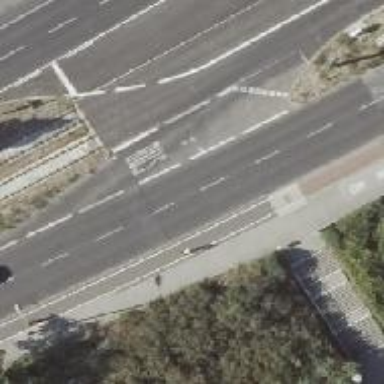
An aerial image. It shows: Secondary road with asphalt surface and lane markings.